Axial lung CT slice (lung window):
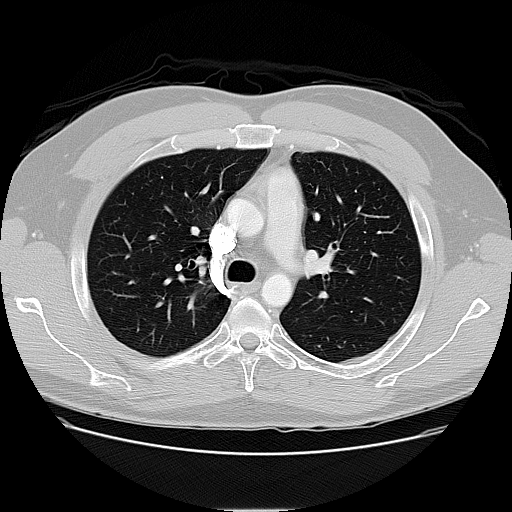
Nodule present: no